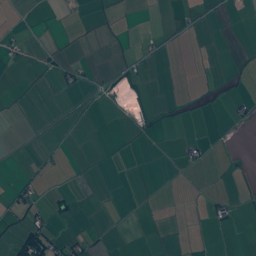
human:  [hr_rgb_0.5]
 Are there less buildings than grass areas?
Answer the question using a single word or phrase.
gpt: yes

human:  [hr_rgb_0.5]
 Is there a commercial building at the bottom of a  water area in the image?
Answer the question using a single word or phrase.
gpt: no

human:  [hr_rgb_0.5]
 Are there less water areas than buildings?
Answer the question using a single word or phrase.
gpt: yes

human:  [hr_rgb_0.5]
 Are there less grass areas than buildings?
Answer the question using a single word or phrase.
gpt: no

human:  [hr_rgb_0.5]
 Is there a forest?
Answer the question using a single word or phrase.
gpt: yes

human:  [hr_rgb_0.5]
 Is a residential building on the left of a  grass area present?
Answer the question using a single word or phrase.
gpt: yes

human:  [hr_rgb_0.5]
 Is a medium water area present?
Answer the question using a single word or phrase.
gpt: yes

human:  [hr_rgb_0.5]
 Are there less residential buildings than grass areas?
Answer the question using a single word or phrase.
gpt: yes

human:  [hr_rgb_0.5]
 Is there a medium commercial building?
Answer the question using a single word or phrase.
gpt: no

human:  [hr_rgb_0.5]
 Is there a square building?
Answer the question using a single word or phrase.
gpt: yes

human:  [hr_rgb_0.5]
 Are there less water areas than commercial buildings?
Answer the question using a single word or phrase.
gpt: no

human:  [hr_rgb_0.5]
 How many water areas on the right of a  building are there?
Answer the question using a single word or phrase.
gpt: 14

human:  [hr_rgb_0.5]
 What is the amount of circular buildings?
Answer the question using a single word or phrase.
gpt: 3

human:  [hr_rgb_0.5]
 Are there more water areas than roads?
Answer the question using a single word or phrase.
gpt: no

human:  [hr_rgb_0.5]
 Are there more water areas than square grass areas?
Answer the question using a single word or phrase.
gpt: yes

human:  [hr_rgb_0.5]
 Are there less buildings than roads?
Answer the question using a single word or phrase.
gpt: no

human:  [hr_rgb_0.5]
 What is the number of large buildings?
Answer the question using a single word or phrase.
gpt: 0

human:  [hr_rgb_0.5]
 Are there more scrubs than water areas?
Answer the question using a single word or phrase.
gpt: no

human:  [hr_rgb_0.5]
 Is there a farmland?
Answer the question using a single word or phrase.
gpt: yes

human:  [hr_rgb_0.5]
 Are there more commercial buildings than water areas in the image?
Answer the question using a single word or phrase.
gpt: no

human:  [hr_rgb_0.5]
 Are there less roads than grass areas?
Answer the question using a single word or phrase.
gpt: yes

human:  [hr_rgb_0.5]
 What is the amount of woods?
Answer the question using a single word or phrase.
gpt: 1

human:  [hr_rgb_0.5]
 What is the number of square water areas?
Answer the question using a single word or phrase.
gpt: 0

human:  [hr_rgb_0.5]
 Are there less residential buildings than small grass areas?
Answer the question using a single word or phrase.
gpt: no

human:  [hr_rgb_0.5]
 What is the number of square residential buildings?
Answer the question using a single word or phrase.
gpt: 3

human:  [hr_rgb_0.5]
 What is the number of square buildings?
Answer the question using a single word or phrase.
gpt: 3

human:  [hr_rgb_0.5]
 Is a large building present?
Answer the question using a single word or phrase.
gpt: no

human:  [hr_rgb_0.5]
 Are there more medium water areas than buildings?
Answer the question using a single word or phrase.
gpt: no

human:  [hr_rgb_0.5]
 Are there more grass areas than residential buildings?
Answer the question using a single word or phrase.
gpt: yes

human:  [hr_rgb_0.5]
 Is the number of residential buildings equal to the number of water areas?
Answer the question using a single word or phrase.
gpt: no

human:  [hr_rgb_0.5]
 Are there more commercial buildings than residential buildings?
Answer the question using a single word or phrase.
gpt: no

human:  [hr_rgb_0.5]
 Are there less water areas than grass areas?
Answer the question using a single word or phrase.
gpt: yes

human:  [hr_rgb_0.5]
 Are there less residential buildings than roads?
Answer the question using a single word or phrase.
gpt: no

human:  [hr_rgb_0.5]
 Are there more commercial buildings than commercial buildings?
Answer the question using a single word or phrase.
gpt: no

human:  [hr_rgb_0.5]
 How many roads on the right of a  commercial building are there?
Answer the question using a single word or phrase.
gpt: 0

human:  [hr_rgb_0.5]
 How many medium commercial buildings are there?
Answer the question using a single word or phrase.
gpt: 0